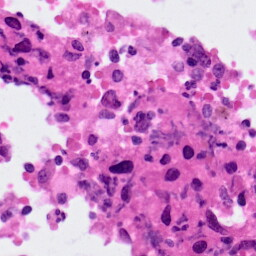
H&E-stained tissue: Lung